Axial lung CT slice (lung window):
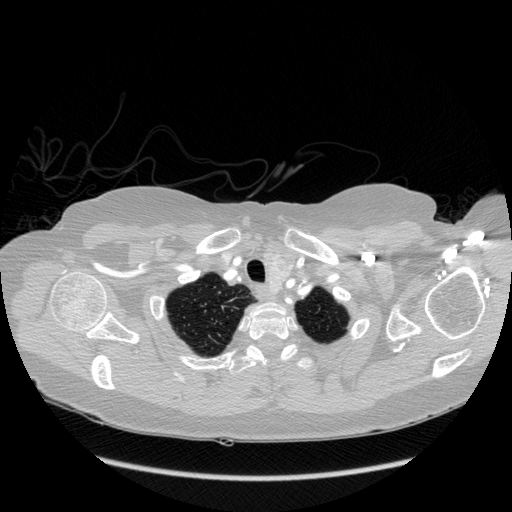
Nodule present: no